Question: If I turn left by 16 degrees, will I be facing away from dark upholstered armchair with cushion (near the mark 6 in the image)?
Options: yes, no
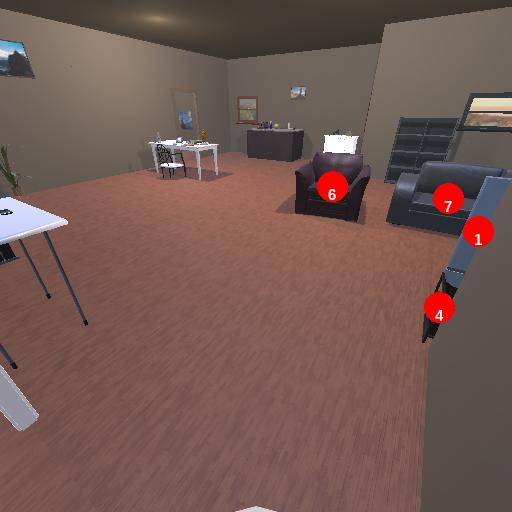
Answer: yes